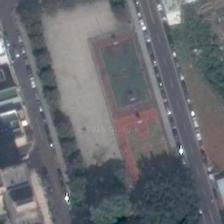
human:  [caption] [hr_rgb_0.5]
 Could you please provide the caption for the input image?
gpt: two basketball fields are next to a road and green trees .

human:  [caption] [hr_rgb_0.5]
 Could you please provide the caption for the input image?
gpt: several buildings and three roads around a rectangular ground with basketball field and trees .

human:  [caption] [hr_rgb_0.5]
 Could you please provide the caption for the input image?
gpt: a football field and a basketball field along the road .

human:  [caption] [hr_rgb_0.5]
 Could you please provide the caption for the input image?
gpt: the rectangular area consists of two courts, a l-shaped open space and neatly-arranged trees .

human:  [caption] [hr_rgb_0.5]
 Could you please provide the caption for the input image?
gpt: two basketball fields are next to two big trees .